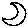
Label: moon